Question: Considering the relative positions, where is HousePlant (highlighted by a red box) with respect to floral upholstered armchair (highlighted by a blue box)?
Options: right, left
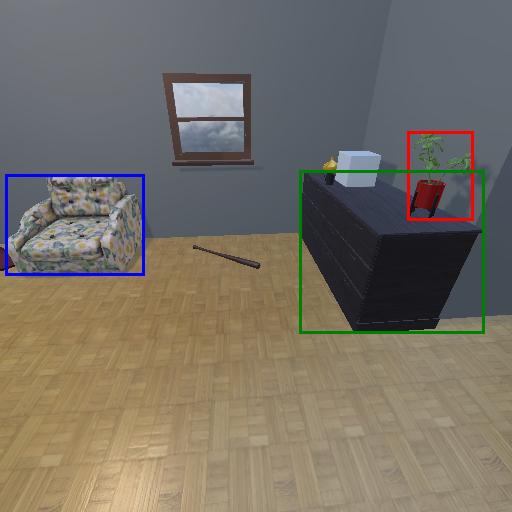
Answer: right